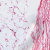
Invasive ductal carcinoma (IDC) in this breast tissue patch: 0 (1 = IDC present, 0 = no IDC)